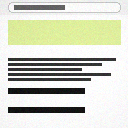
Screen state: on